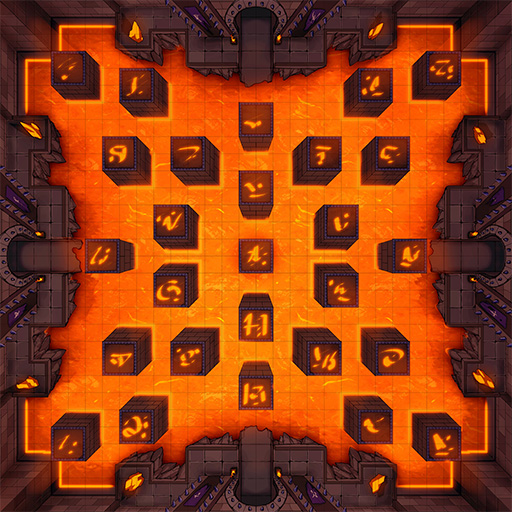
A D&D Grid Map ornate entrance south ornate entrance north ornate entrance west ornate entrance east background lava platforms with orange glowing runes (Lava Crossroads Room Map)